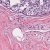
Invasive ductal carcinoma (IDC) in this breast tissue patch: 0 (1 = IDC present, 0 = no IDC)